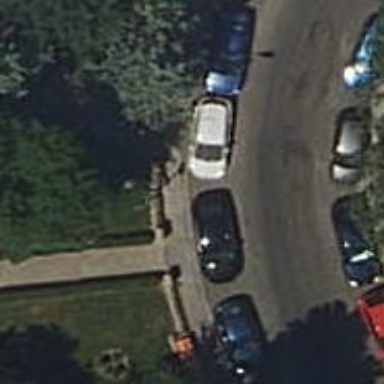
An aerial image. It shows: Footway made of paving stones.